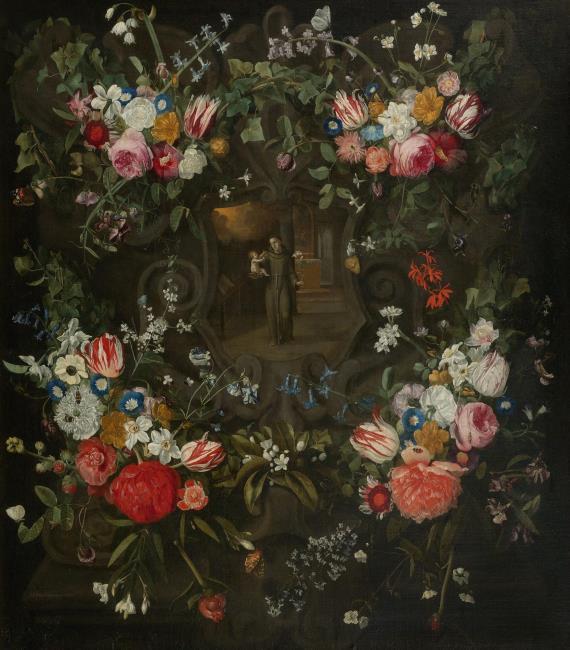
Title: Heilige Antonius met Christuskind in een cartouche met bloemenkrans
Artist: Jan Philip van Thielen
Earliest date: 1657
Latest date: 1657
Genre: painting
Keywords: floral still life cartouche, saint, Christ Child, lily, Franciscan, carved, rose, tulip, snowdrop, hyacinth, dwarf morning glory, shoe-back plant, anemone, jasmine (common), narcissus, Peony, columbine, orange blossom, lilac, common hollyhock, butterfly, bumblebee, beetle, book, barefoot